Field crop: maize
Growth stage: 1
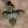
Species: chenopodium